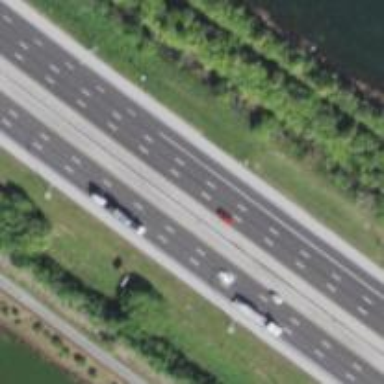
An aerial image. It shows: Motorway junction.